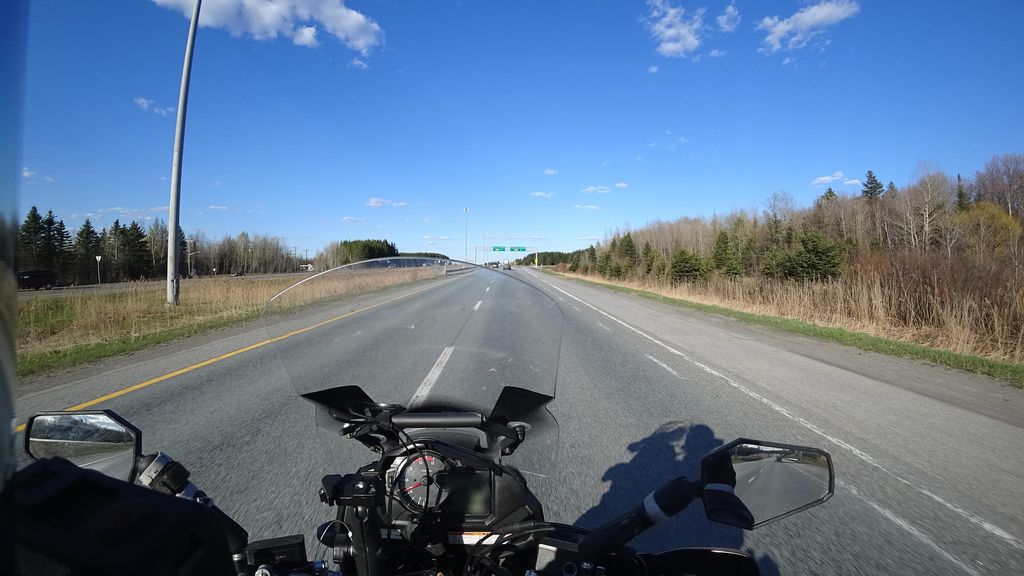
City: quebec_city